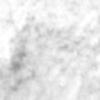
Label: no_change